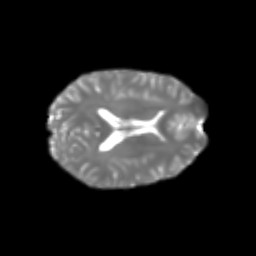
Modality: T2w
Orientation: axial
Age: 31
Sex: female
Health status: healthy